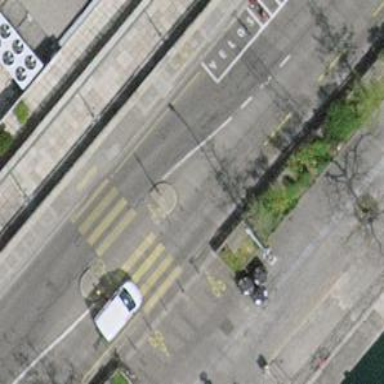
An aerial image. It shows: Uncontrolled crossing with pedestrian island.